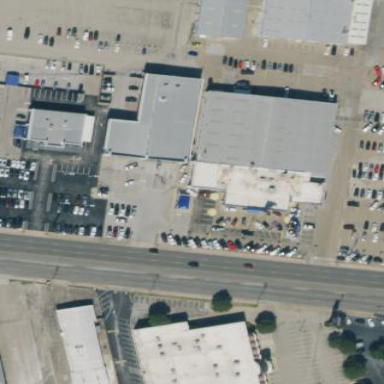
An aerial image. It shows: Building housing car shop.